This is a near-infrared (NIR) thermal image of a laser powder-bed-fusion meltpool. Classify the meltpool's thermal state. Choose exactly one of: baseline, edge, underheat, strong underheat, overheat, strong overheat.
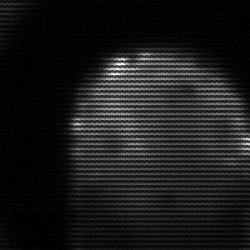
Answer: edge